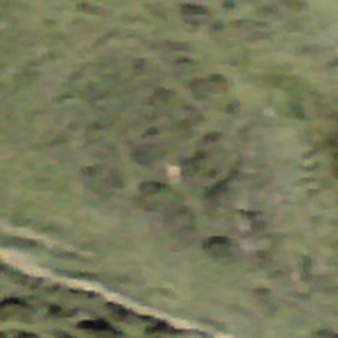
Label: other